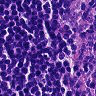
Metastatic tissue present: no